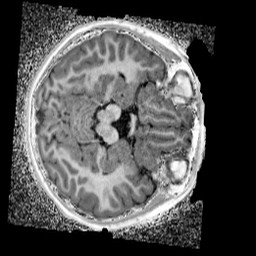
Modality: UNIT1_denoised
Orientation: axial
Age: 10
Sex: female
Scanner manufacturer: siemens
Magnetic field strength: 3 T
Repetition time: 4 s
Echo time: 0.00299 s